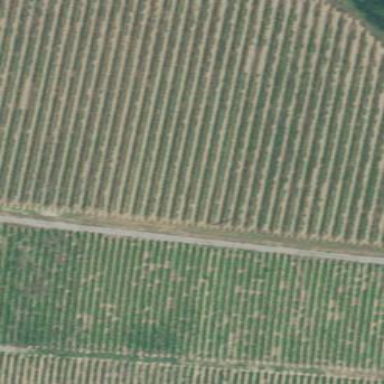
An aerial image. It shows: Vineyard with grape crops.